Question: : I'm using Raphael to create an animated border effect for a series of '<li>'s with child '<a>' elements. The concept is that before hover, a block '<li>' element will have 4 90-degree corner borders (see fig. 1). Then on hover, each corner border will extend one of its arms to meet the next, creating a full border around the element (see fig.2).

: I've achieved the corner borders effect (the look before hover) using a Raphael canvas positioned absolutely beneath the child '<a>' element.
: I'm unsure how to animate one end of an existing path to a new coordinate. SO has various questions about animating paths, but none seem to address how to animate one end of a simple path to a new coordinate - is there a straightforward way to do this I've overlooked in the Raphael docs? I've tried placing coordinates inside the animation handler but it's had no effect. Here's a <URL>:
'''
//path coords before anim
var paper = Raphael(document.getElementById("blog"), 142, 46);
var btmleftcorner = paper.path("M0 36L0 46L10 46");
var btmrightcorner = paper.path("M132 46L142 46L142 36");
var toprightcorner = paper.path("M142 10L142 0L132 0");
var topleftcorner = paper.path("M10 0L0 0L0 10");
//path attrs
btmleftcorner.attr({"stroke-width": "2"})
btmrightcorner.attr({"stroke-width": "2"})
toprightcorner.attr({"stroke-width": "2"})
topleftcorner.attr({"stroke-width": "2"})
//path attrs after anim
$("#blog").hover(function () {
btmleftcorner.animate({"stroke": "red"}, 300);
btmrightcorner.animate({"stroke": "red"}, 300);
toprightcorner.animate({"stroke": "red"}, 300);
topleftcorner.animate({"stroke": "red"}, 300);
}, function() {
btmleftcorner.animate({"stroke": "black"}, 300);
btmrightcorner.animate({"stroke": "black"}, 300);
toprightcorner.animate({"stroke": "black"}, 300);
topleftcorner.animate({"stroke": "black"}, 300);
});
'''
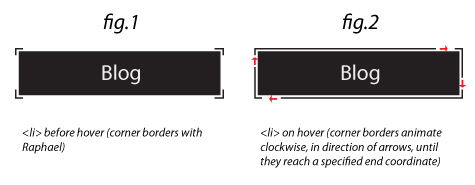
Answer: You can just enter a new 'path' attribute to animate to. So just amend the end points...so the hover func would be changed like this.
<URL>
'''
$("#blog").hover(function () {
btmleftcorner.animate({"stroke": "red", path: "M0 36L0 46L146 46" }, 300);
btmrightcorner.animate({"stroke": "red", path: "M132 46L142 46L142 0"}, 300);
toprightcorner.animate({"stroke": "red", path: "M142 10L142 0L132 0 0 0"}, 300);
topleftcorner.animate({"stroke": "red", path: "M10 0L0 0L0 46"}, 300);
}, function() {
btmleftcorner.animate({"stroke": "black", path: "M0 36L0 46L10 46"}, 300);
btmrightcorner.animate({"stroke": "black", path: "M132 46L142 46L142 36"}, 300);
toprightcorner.animate({"stroke": "black", path: "M142 10L142 0L132 0"}, 300);
topleftcorner.animate({"stroke": "black", path: "M10 0L0 0L0 10"}, 300);
});
'''